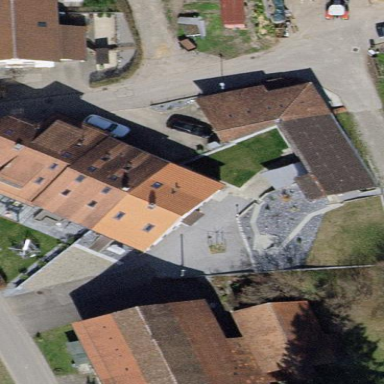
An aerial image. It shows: Building with tile roof.